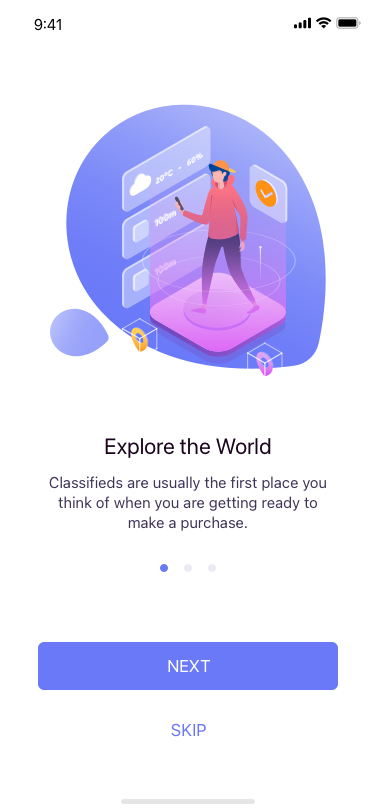
Text in this UI design:
Classifieds are usually the first place you think of when you are getting ready to make a purchase.
Explore the World